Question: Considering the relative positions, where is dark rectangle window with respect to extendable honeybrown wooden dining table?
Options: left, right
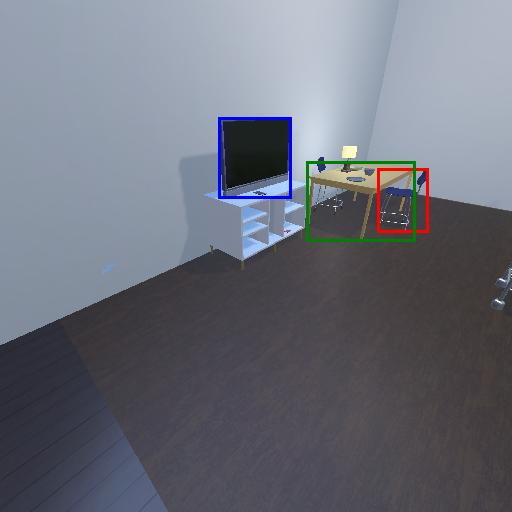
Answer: left